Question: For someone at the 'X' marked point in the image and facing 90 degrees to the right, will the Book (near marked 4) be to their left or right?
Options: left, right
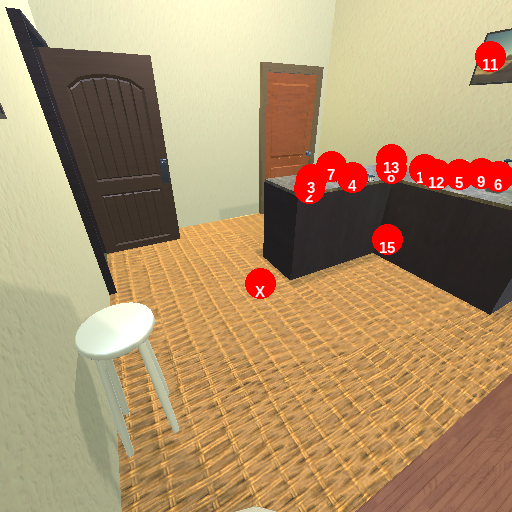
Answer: left